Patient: sex M, age 69
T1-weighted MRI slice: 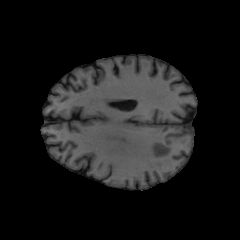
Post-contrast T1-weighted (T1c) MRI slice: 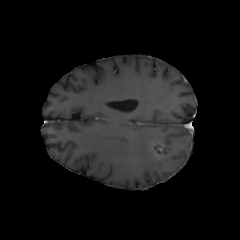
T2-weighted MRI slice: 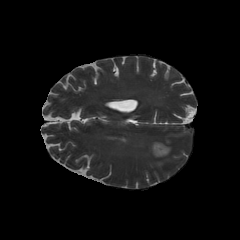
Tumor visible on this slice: yes
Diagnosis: Glioblastoma, IDH-wildtype
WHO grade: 4